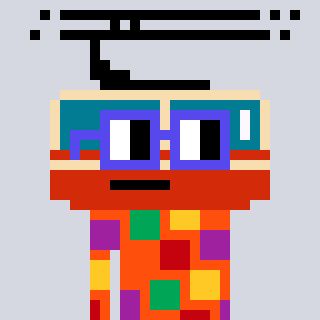
a pixel art character with square blue glasses, a tram wagon-shaped head and a orange-colored body on a cool background